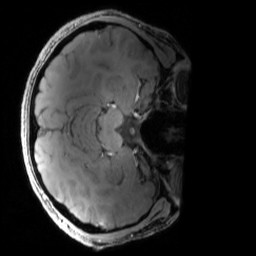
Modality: MP2RAGE
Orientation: axial
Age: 21
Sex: female
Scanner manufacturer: siemens
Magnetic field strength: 6.98 T
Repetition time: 6 s
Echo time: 0.00283 s